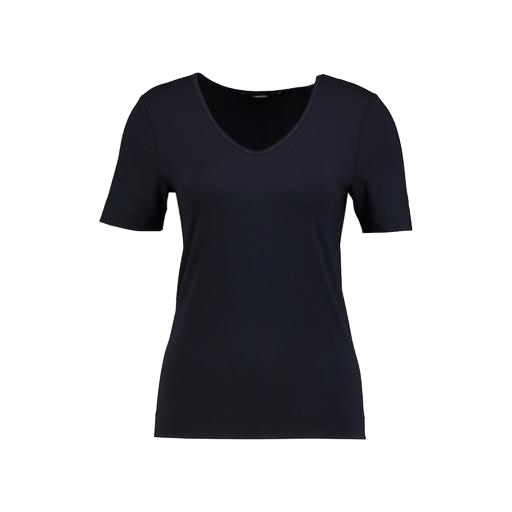
blue v-neck t-shirt only macy, black v-neck t-shirt only macy, blue t-shirt only macy, white background